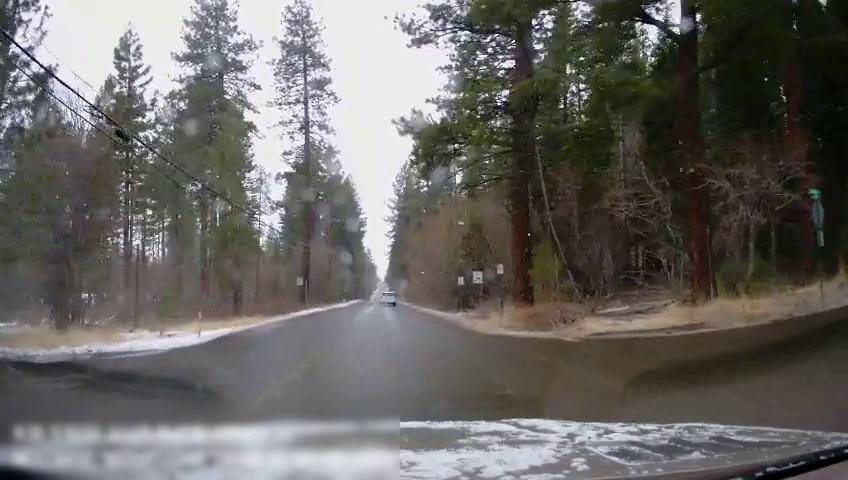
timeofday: Day
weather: Snowy
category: Vehicles | SUV
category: Drivable Space